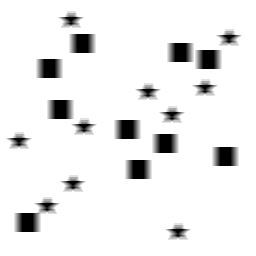
Squares: 10
Triangles: 0
Stars: 10
Total shapes: 20